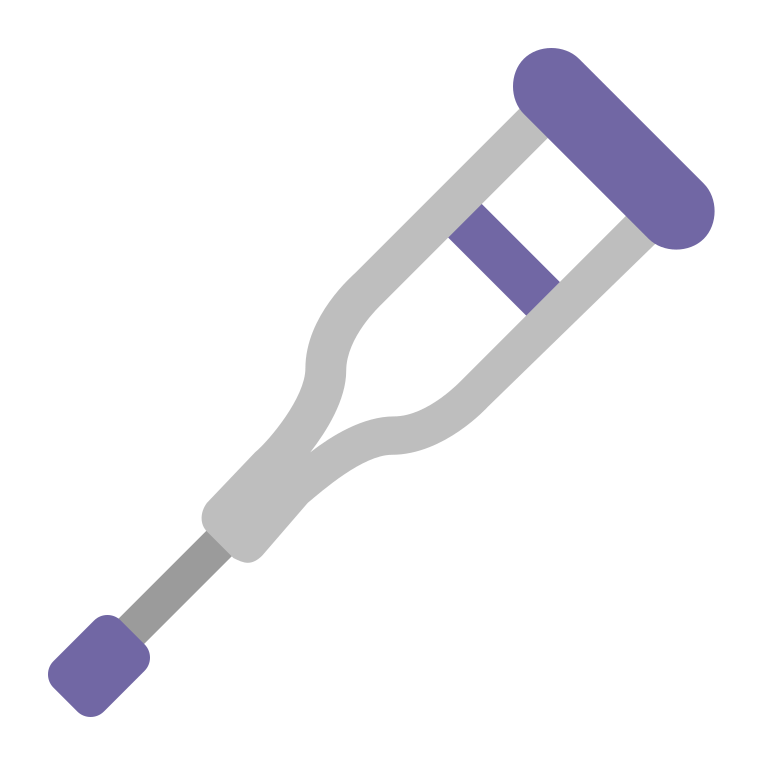
crutch flat